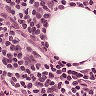
Metastatic tissue present: no